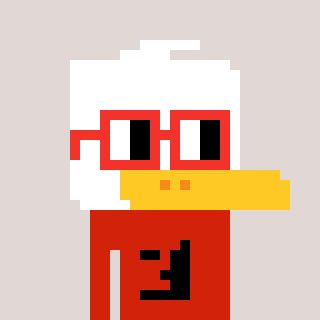
a pixel art character with square red glasses, a duck-shaped head and a red-colored body on a warm background